Question: All I want to do is .
I've tried all the of suggestions on <URL> plus all I could find elsewhere but in the ways described below.
[: For the sake of others who may find this question later, I'll add some comments inline to make this easier to decipher --@bmoeskau]
doesn't execute handler:
'''
var menuItem1 = new Ext.Panel({
id: 'panelStart',
title: 'Start',
html: 'This is the start page.',
cls:'menuItem',
listeners: {
click: function() {
alert('ok');
}
}
});
'''
[Ed: 'click' is not a Panel event]
doesn't execute handler:
'''
var menuItem1 = new Ext.Panel({
id: 'panelStart',
title: 'Start',
html: 'This is the start page.',
cls:'menuItem',
listeners: {
render: function(c) {
c.body.on('click', function() {
alert('ok');
});
}
}
});
'''
[Ed: The Panel is never being rendered -- add renderTo config. Next, you'll hit a null error telling you that 'c' is not a valid variable. Do you mean 'menuItem1' instead?]
doesn't execute handler:
'''
var menuItem1 = new Ext.Panel({
id: 'panelStart',
title: 'Start',
html: 'This is the start page.',
cls:'menuItem'
});
Ext.getCmp('panelStart').on('click', function() {
alert('ok');
});
'''
[Ed: 'click' is not a Panel event. Also, the Panel is not yet rendered, so if you switched the callback to be on the element rather than the Component you'd get a null error.]
gets error: Ext.get('panelStart') is null:
'''
var menuItem1 = new Ext.Panel({
id: 'panelStart',
title: 'Start',
html: 'This is the start page.',
cls:'menuItem'
});
Ext.get('panelStart').on('click', function() {
alert('ok');
});
'''
[Ed: It's not rendered, see above. Switching from 'getCmp' to 'get' means you are switching from referencing the 'Component' (which does exist, but does not have a 'click' event) to referencing the 'Element' (which does have a 'click' event, but is not yet rendered/valid).]
makes the panel disappear:
'''
var menuItem1 = new Ext.Panel({
id: 'panelStart',
title: 'Start',
html: 'This is the start page.',
cls:'menuItem',
listeners: {
'render': {
fn: function() {
this.body.on('click', this.handleClick, this);
},
scope: content,
single: true
}
},
handleClick: function(e, t){
alert('ok');
}
});
'''
[Ed: The scope being passed into the callback ('content') is not a valid ref in this code (this was copy-pasted incorrectly from another sample). Since the Panel var is created as 'menuItem1' and the callback is intended to run in the panel's scope, scope var should be 'menuItem1'. Also, this Panel is never rendered, see prev comments.]
gives the error "Ext.fly(menuItem1.id) is null":
'''
var menuItem1 = new Ext.Panel({
id: 'panelStart',
title: 'Start',
html: 'This is the start page.',
cls:'menuItem'
});
Ext.fly(menuItem1.id).addListener('click', Ext.getCmp(menuItem1.id) , this);
'''
[Ed: Panel is not rendered, see above]
...put outside Ext.onReady()...
gets error: Ext.getCmp('panelStart') is null
'''
Ext.getCmp('panelStart').on('click', function() {
alert('okoutside');
});
'''
[Ed: Panel is likely not rendered at the time this code is run. Also, 'click' is not a Panel event.]
...put outside Ext.onReady()...
gets error: Ext.get('panelStart') is null
'''
Ext.get('panelStart').on('click', function() {
alert('okoutside');
});
'''
[Ed: See above]
...put outside Ext.onReady()...
gets error: Ext.fly('panelStart') is null
'''
Ext.fly('panelStart').on('click', function() {
alert('okoutside');
});
'''
[Ed: See above]
For the last three, I checked in Firebug and '<div id="startPanel">' exists:

# It works with JQuery:
So with JQuery I simply have to do this and it works:
'''
$('body').delegate(('#panelStart'), 'click', function(){
alert('ok with jquery');
});
'''
[Ed: This is not a good approach. It's simply delaying attaching of the handler until later, when the element actually shows up in the DOM (which could also be done via Ext btw, but would still not be the proper approach). I spelled out the correct approach, as linked in my answer below. The OP's attempts are all very close, but each is missing one or two key pieces.]
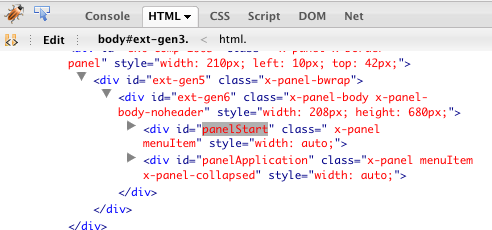
Answer: <URL>.]
You are missing a few key concepts:
'click' is a valid Panel event, so adding a click handler on a Panel will do nothing (this is the issue in most of the code you posted above).
In this code:
'''
var menuItem1 = new Ext.Panel({
...
});
content.body
'''
You copy-pasted from another answer, but incorrectly. 'content' in the other code referenced the Panel that was created -- it is a variable. In this code you created the Panel as 'menuItem1' but then are trying to reference it as 'content'?
Please re-read my previous explanation about how rendering works in the other answer I gave you. You either add a Panel to a container that renders it, render it directly (via the 'renderTo' config). If you do neither, the Panel will not show up.
Using jQuery's delegate function is the proper approach with Ext JS components.